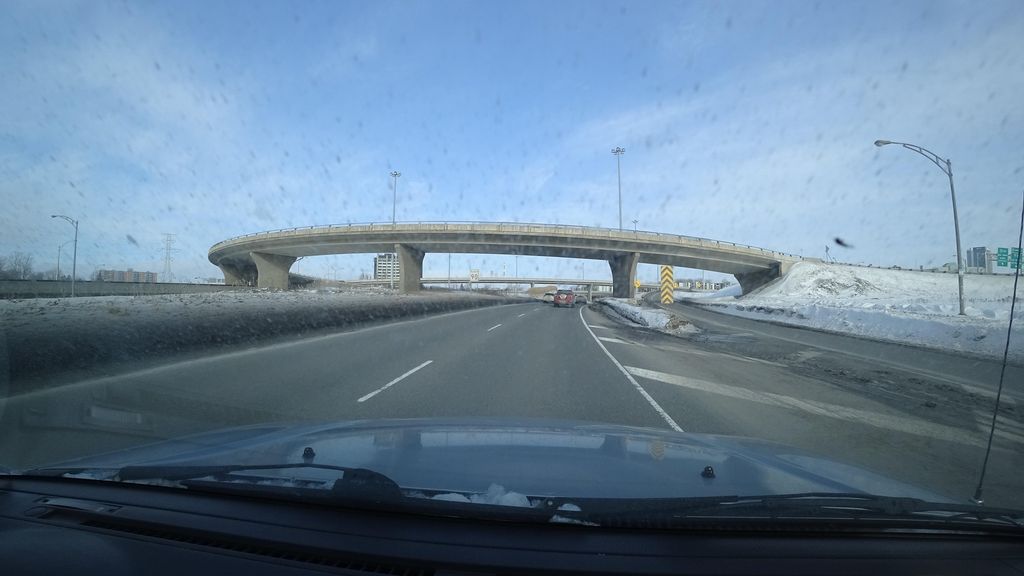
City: quebec_city